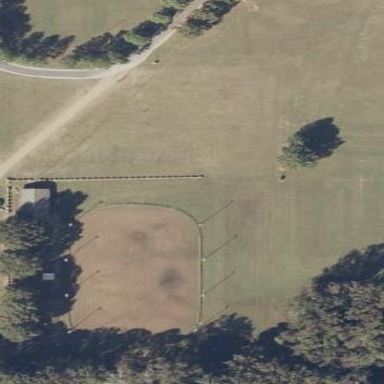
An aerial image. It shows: Dirt equestrian pitch for leisure land.